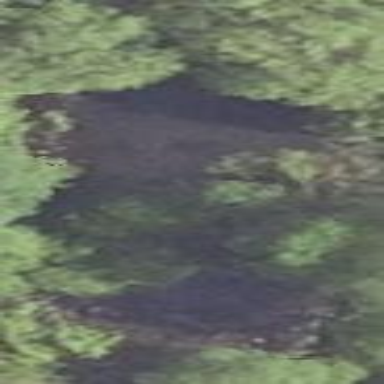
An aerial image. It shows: Pond with natural water.